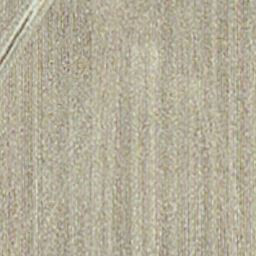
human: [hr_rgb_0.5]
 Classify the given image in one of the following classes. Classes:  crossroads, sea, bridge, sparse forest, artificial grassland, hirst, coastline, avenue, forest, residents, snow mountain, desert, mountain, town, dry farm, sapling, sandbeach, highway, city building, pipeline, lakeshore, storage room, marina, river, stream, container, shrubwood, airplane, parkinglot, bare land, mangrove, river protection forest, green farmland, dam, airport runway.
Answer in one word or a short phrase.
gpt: dry farm